Here is the wavelet time-frequency representation (scalogram) of a rolling-element bearing's vibration measurement. What is the most likely bearing condition (normal, inner_race, outer_race, ball)?
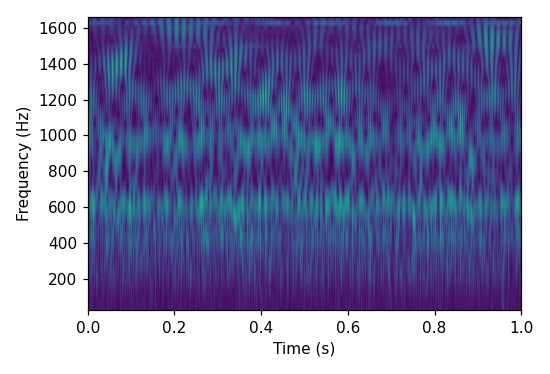
Answer: outer_race